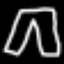
Label: pants